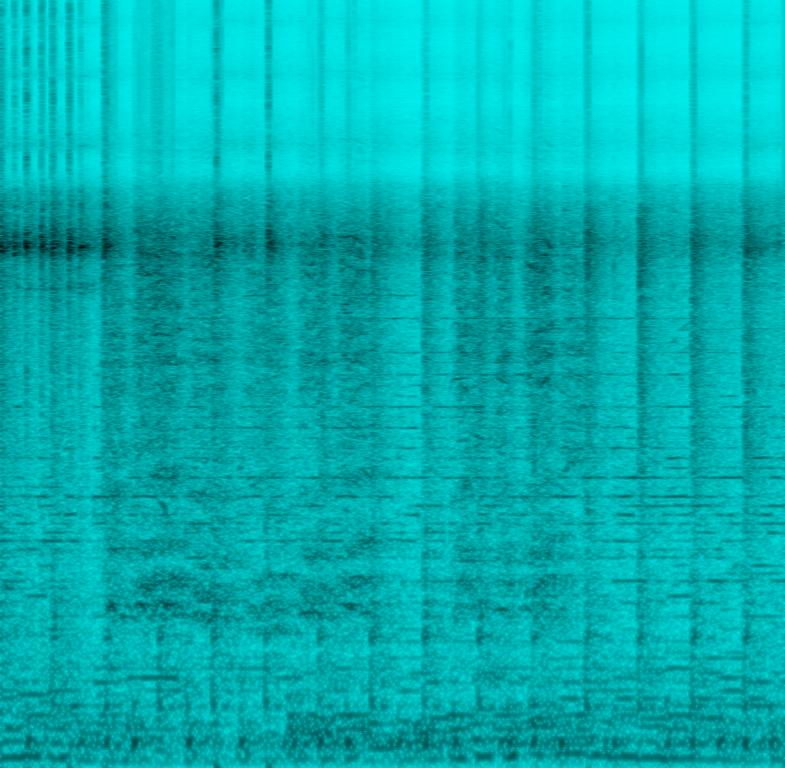
This recording features a baptist church choir singing a worship song vibrantly. The song is energetic and uplifting. It's a live recording with unclear audio which makes it difficult to hear the song lyrics. There's an organ, drums, tambourine and bass.